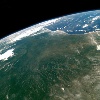
Label: land